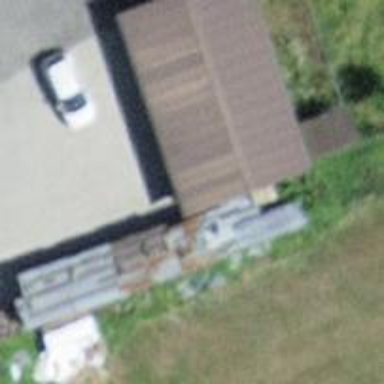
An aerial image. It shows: Barn.